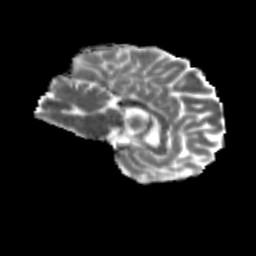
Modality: MD
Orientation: sagittal
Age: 53
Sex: female
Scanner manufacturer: siemens
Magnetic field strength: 3 T
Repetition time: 4.71 s
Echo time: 0.0906 s